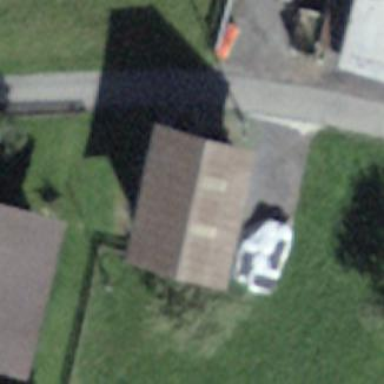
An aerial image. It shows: Shed building.